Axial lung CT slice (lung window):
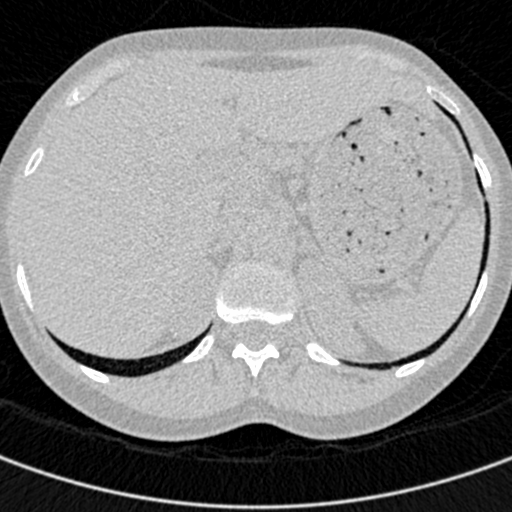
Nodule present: no